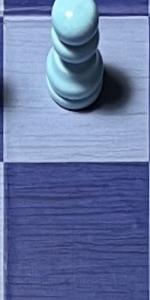
Label: Empty